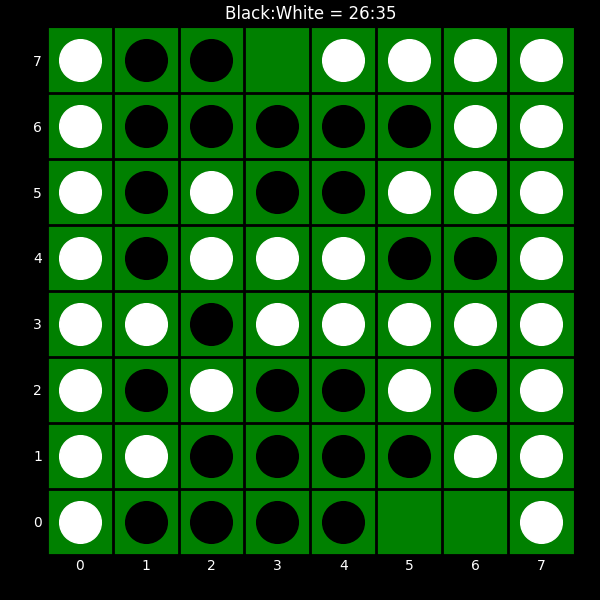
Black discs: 26
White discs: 35